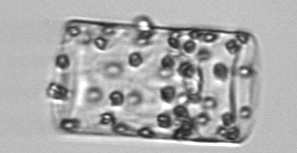
Label: Guinardia_flaccida